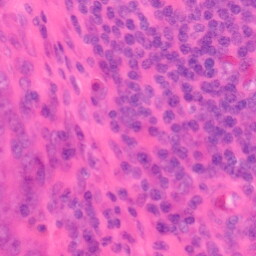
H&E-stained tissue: Colon